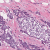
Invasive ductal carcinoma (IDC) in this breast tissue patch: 1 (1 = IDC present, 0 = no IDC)